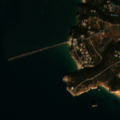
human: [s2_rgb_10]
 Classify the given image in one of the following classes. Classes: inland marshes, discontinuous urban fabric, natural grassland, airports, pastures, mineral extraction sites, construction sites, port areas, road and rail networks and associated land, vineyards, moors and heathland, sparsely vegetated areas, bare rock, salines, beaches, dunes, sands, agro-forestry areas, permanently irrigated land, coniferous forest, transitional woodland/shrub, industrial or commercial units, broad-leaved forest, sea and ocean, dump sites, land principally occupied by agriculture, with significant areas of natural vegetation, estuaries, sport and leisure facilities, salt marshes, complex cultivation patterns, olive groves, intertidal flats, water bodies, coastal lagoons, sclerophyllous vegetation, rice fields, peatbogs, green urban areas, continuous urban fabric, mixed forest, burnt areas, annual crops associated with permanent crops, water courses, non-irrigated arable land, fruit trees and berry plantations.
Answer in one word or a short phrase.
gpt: sport and leisure facilities, sclerophyllous vegetation, transitional woodland/shrub, estuaries, sea and ocean